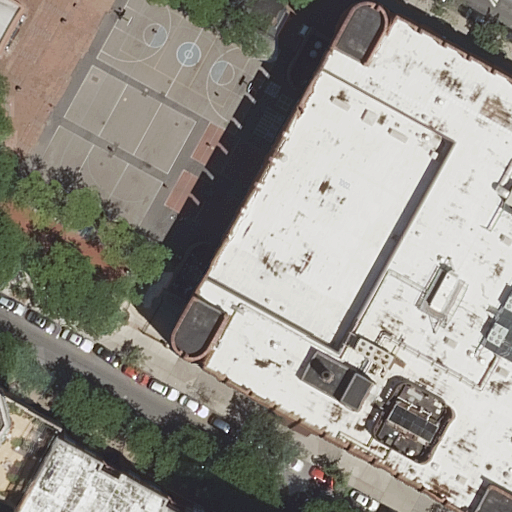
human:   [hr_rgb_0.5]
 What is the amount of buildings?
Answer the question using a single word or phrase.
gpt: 4

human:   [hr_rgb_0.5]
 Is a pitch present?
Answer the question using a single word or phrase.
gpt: yes

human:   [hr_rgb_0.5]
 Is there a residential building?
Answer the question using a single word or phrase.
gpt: yes

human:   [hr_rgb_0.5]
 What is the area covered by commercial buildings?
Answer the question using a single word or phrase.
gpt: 0m2

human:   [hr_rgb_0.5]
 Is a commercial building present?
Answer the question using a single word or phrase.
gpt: no

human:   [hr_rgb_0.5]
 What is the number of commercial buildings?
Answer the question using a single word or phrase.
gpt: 0

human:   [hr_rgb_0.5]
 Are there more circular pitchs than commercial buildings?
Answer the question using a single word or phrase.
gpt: no

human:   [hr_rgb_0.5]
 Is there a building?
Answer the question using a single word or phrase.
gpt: yes

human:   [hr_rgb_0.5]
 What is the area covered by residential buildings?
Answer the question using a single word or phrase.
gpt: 3280m2

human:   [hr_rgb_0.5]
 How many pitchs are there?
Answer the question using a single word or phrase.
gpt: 1

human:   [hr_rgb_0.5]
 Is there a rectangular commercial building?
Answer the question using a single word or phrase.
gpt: no

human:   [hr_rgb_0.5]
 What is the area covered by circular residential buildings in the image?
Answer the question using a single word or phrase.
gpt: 0m2

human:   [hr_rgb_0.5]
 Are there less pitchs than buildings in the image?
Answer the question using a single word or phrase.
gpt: yes

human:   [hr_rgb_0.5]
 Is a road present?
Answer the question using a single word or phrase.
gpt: yes

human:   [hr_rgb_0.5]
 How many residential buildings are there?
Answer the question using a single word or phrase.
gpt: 3

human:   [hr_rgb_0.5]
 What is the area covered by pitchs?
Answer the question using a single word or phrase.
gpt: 63m2

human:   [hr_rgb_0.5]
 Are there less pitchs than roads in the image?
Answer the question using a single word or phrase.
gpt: yes

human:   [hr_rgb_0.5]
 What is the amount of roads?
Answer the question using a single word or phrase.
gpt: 8

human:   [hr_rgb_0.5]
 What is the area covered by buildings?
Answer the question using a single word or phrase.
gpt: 3315m2

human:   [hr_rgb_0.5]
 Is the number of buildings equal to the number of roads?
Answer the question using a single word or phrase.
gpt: no

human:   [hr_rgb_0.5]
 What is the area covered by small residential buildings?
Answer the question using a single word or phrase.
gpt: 0m2

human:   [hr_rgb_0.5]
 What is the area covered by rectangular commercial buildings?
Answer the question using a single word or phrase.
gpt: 0m2

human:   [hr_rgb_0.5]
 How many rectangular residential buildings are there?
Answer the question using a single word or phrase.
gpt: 1

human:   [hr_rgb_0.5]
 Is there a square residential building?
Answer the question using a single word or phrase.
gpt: no

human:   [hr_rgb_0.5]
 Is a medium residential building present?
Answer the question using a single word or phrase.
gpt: no

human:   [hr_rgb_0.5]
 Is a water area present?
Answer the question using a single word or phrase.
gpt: no

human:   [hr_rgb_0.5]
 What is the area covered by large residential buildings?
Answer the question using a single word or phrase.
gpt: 3280m2

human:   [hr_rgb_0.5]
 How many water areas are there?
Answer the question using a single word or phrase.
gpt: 0

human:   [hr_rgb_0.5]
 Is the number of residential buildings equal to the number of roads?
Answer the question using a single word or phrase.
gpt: no

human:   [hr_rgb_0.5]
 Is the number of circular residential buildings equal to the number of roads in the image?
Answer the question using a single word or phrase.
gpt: no

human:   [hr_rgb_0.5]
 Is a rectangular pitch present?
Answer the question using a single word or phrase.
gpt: yes

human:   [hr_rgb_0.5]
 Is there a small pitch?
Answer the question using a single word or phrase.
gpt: yes

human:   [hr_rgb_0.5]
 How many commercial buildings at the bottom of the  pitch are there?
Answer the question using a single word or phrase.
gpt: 0

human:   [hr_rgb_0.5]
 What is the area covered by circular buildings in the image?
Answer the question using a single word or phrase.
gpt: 0m2

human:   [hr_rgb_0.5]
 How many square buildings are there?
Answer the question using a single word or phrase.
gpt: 0

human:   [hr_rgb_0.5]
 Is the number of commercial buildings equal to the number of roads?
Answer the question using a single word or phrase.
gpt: no

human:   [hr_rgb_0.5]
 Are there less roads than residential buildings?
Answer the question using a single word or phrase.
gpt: no

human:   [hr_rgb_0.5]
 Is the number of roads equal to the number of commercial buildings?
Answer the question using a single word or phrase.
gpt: no

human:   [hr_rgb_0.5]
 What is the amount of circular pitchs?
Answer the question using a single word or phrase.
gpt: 0

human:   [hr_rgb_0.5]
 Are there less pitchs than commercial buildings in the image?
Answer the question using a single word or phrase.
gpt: no

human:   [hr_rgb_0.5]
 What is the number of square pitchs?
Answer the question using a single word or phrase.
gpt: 0

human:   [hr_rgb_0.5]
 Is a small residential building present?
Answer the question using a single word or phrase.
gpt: no

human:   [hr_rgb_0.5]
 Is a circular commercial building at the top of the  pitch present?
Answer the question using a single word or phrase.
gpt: no

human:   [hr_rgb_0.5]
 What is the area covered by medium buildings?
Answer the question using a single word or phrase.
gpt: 0m2

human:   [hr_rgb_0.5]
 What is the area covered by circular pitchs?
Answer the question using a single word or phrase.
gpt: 0m2

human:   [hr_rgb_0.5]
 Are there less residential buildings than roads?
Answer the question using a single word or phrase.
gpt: yes

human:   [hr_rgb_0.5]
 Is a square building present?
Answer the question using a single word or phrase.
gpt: no

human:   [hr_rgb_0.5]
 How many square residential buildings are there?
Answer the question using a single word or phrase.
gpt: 0

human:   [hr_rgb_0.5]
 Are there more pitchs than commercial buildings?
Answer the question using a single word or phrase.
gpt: yes

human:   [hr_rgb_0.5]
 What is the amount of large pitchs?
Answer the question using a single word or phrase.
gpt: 0

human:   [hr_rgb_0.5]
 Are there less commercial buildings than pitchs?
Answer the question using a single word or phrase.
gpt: yes

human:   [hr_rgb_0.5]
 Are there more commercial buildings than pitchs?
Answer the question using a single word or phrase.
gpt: no

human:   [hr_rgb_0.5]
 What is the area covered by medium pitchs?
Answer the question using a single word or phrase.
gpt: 0m2

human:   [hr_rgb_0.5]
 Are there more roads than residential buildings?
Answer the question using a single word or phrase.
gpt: yes

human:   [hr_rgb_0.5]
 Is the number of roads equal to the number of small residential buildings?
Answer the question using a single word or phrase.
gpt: no

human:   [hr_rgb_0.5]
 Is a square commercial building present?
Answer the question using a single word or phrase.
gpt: no

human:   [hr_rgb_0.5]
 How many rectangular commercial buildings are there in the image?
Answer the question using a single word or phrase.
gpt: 0

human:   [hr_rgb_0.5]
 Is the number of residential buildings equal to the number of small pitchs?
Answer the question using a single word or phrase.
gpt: no

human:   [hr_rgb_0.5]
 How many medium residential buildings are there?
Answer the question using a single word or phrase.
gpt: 0

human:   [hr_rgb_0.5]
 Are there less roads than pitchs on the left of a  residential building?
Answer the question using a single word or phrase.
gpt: no

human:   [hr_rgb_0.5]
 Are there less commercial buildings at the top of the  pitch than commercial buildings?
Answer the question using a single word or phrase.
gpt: no

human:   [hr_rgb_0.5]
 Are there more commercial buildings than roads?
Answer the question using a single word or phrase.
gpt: no

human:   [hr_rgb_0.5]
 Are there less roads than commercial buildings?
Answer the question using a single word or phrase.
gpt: no

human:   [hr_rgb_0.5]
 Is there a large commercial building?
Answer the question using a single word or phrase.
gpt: no